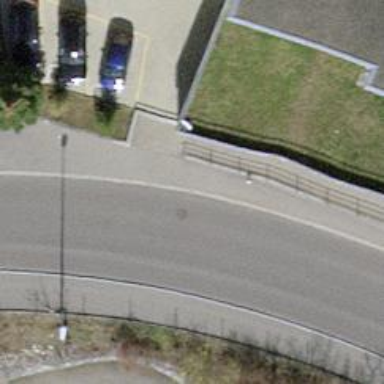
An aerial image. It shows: Footway made of paving stones.